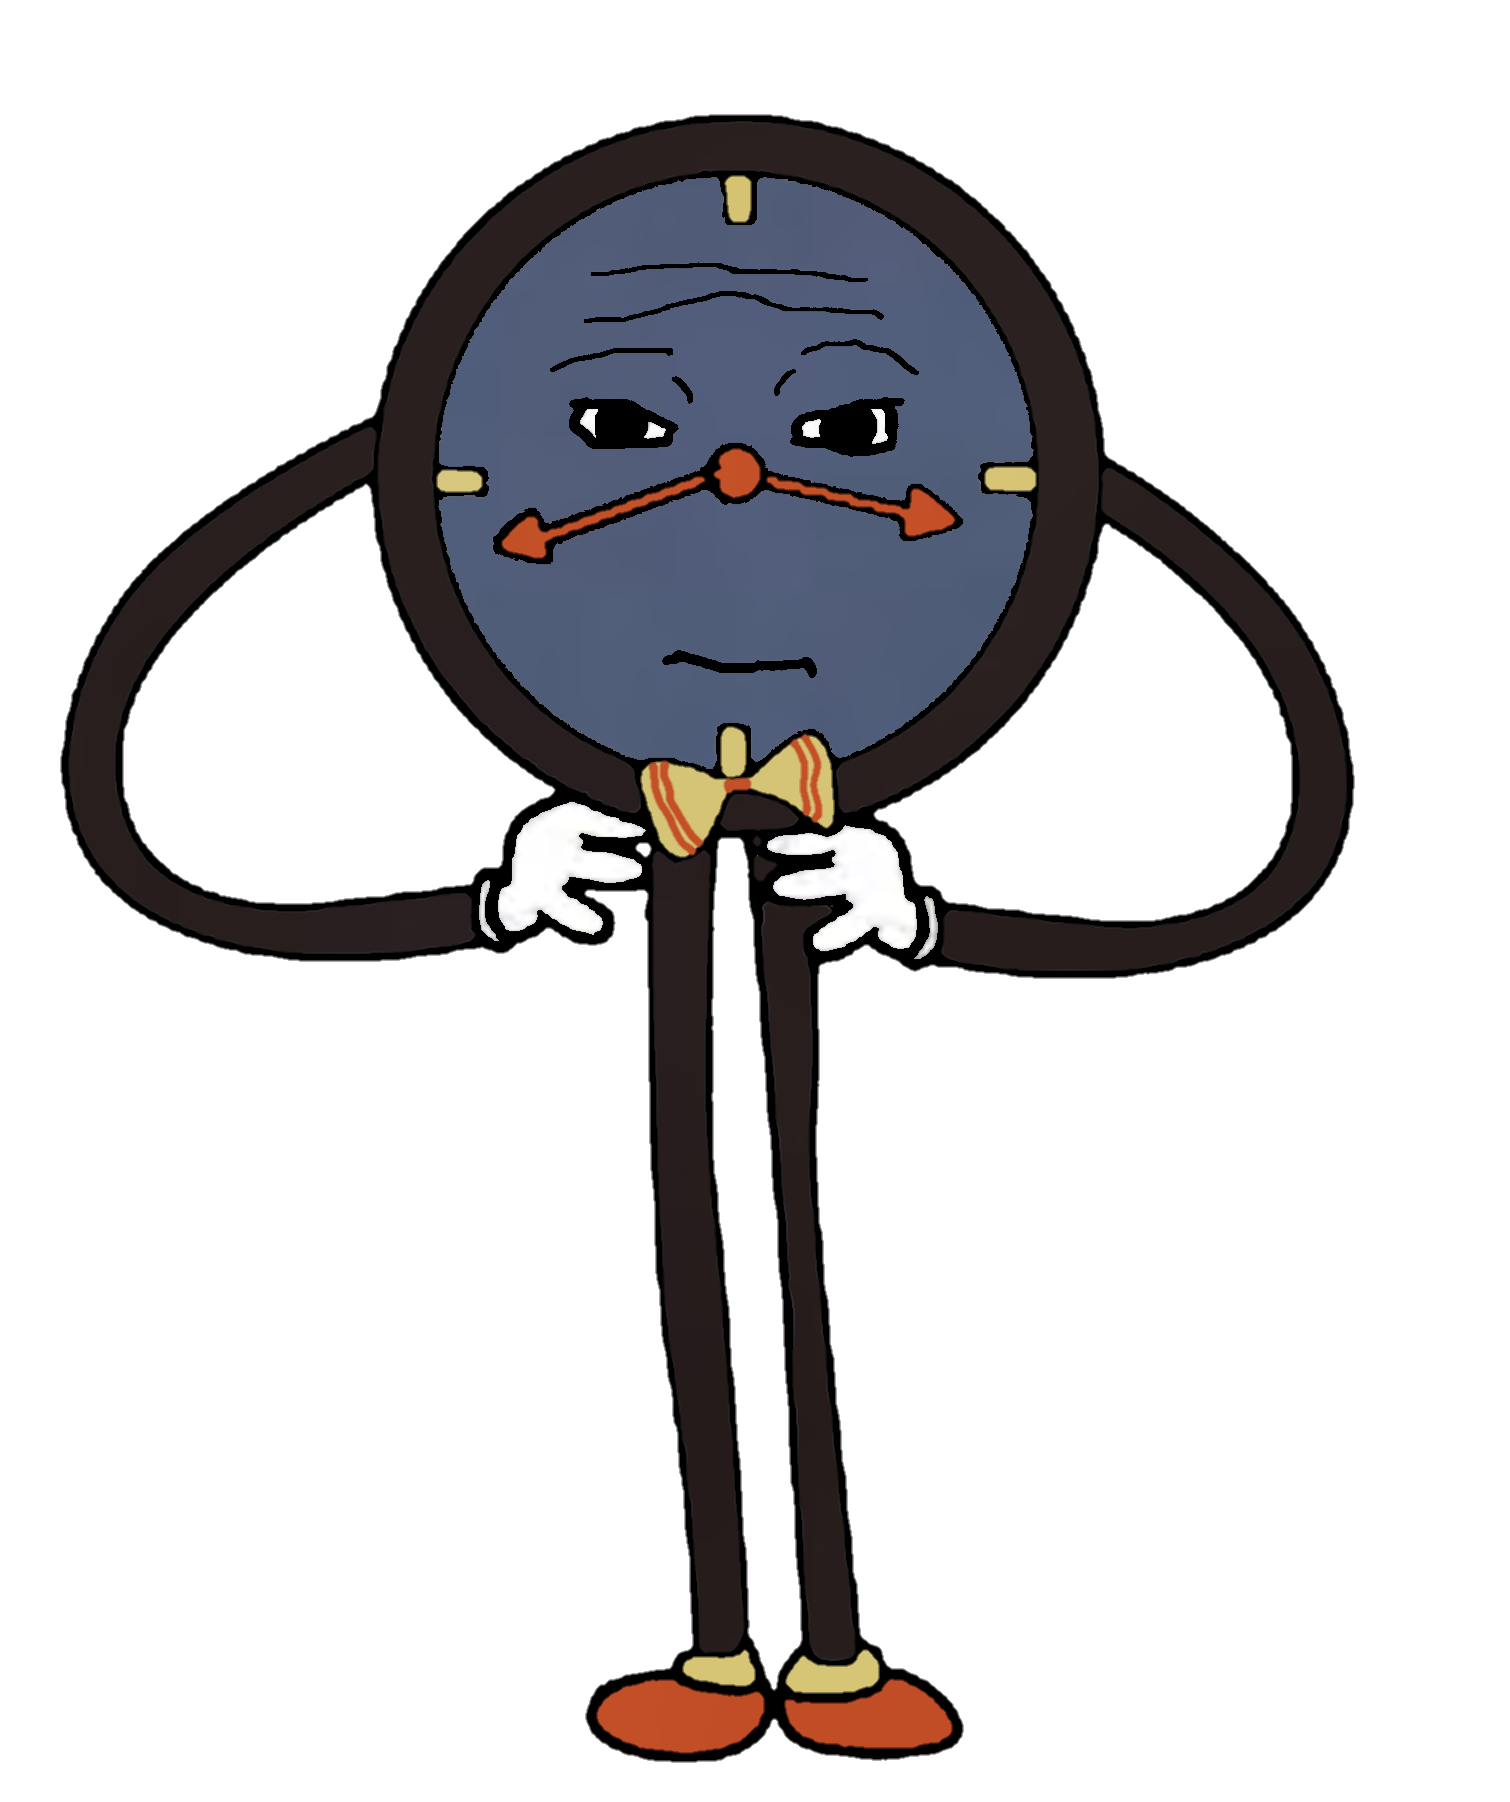
Label: 5_Objakt